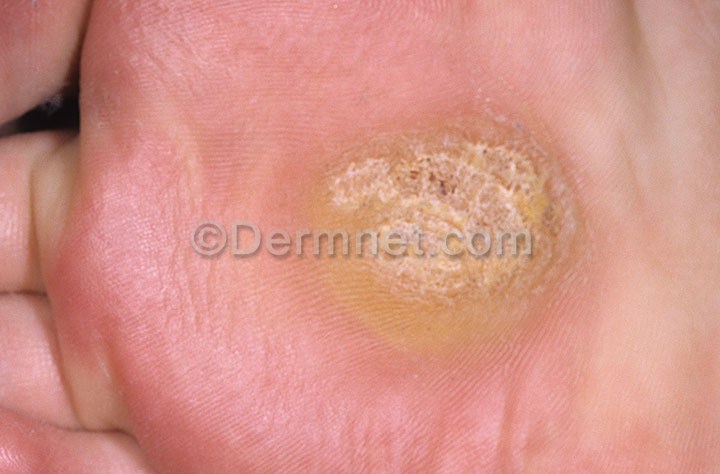
Disease: Warts Molluscum and other Viral Infections